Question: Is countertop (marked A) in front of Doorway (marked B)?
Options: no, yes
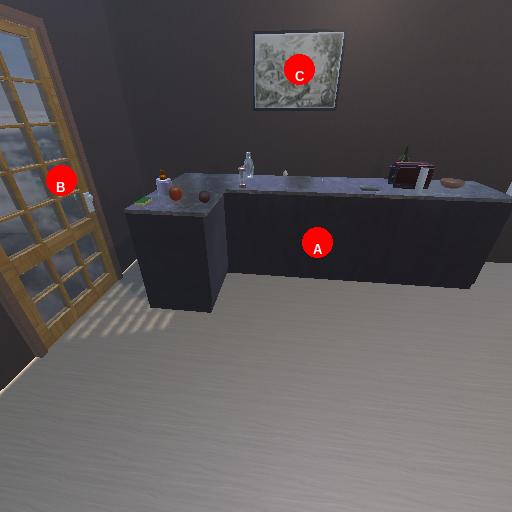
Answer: no